Interaction volume radius: 5 \u00c5
Interaction volume height: 30 \u00c5
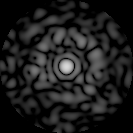
Disorder parameter: 0.7577